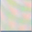
Piece: xx